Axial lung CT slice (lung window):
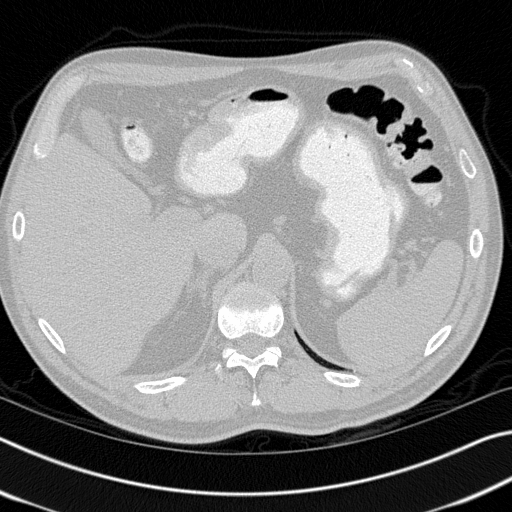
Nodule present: no